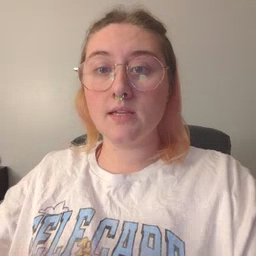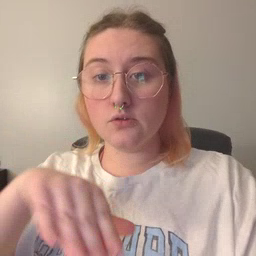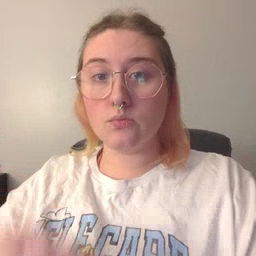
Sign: into